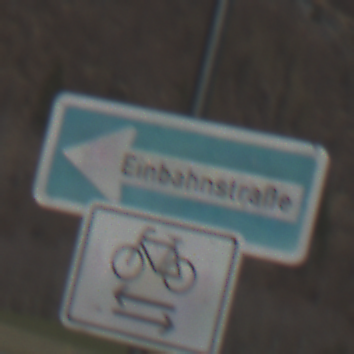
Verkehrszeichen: EinbahnstrasseLinksweisend
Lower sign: RichtungsangabeDurchPfeile9
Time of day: MorningAfternoon
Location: Outdoor (Nature)
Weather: PartlyCloudy
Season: NotSpecified
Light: Natural